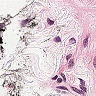
Metastatic tissue present: no